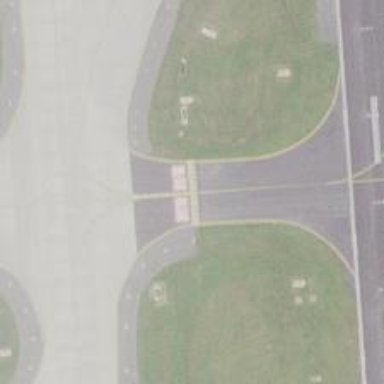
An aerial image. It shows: Image of taxiway at airport.